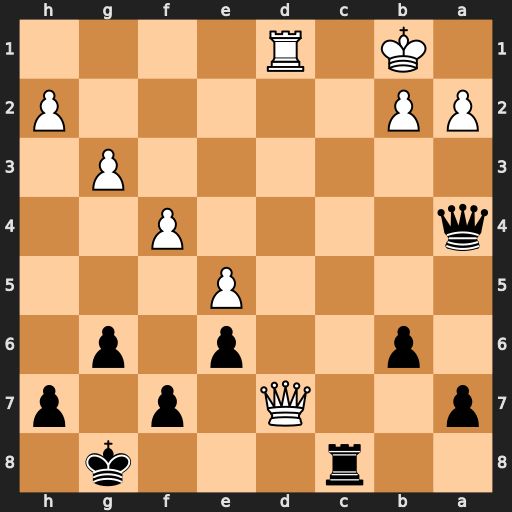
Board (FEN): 2r3k1/p2Q1p1p/1p2p1p1/4P3/q4P2/6P1/PP5P/1K1R4
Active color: b
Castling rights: -
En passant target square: -
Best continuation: Qc2+ Ka1 Qc1+ Rxc1 Rxc1#